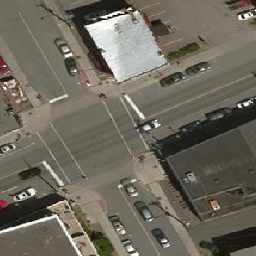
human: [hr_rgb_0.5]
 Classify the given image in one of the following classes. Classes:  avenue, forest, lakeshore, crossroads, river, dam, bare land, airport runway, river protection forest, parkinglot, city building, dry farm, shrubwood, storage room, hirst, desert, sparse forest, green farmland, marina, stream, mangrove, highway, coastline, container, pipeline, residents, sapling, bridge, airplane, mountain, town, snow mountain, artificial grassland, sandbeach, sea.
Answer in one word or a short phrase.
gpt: crossroads